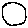
Label: circle